Question: My question is about merging 2 techniques:
- -
Suppose a root class that has a recursive function (foo), and a extended class that override this function ( foo): the override function must call super::foo, but require to perform other operations before to call recursively.
I will try an example (it is only an example, and I know there is non-recursive way to solve this problem)
'''
class Node
{
public:
// must be override
virtual int getNumValues()
{
if (parent) return parent->getNumValues() + 3;
else return 3;
}
protected:
Node *parent;
private:
int values[3];
};
class ExtNode: Node
{
public:
//@override
virtual int getNumValues()
{
int aux = Node::getNumValues(); //but need to avoid recursion here.
if (parent) return parent->getNumValues() + aux + 2;
else return aux + 2;
}
private:
int extValues[2];
};
'''
So what I would is:
- - -
I am trying some ideas, but they seem poor programming practice or not possibles:
'''
// In Node class
...
virtual int getNumValues()
{
if (parent && !isNodeObject(this)) return parent->getNumValues()+3;
else return 3;
}
bool isNodeObject( Node *ob)
{
//return if ob is instance of Node (and not an extended class). How?
}
'''
I have also tried with optional parameters:
'''
// In Node class
...
virtual int getNumValues( bool recursion = true)
{
if (parent && recursion) return parent->getNumValues()+3;
else return 3;
}
// In ExtNode class
...
virtual int getNumValues( bool recursion = true)
{
int aux = Node::getNumValues(false );
if (parent && recursion) return parent->getNumValues() + aux + 2;
else return aux + 2;
}
'''
What is the best programming practice for that?
EDIT 1: Explanation of the real problem I am trying to resolve (asked from Joachim Pileborg)
I am creating a User interface library, that is, a set of classes and function to create easily widgets like frame, buttons, input texts, etc.
I have created a basic (root class) widget with most general features, a "Visible" widget to implement all generic functions for widgets that has a visible part, and soo on.
There are also some containers, like frames, layout and windows.
Now come the hard part: there is a function "updateStyle" that is supposed to update at once all the graphic part of the widget (and redraw it): this function call recursively to super class to perform more generic features, and also has to call recursively to containers to propagate changes (dimensions and positions of widgets may change)

Each widget is supposed to work "as this" and also to be extendable, that is why these requirements.
Code is extensive (about 8k lines) and has a lot of other features, so no point to copy here
the code.
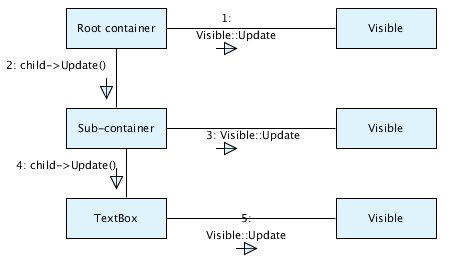
Answer: It looks like you are searching for the :
- - - in derived classes, override the special behavior'''
class Node
{
public:
int getAllNumValues()
{
int allNumValues = getNumValues();
if (parent) allNumValues += parent->getAllNumValues();
return allNumValues;
}
protected:
virtual int getNumValues() {
return 3;
};
private:
Node *parent;
int values[3];
};
class ExtNode: Node
{
protected:
//@override
virtual int getNumValues()
{
return 2 + Node::getNumValues(); //but need to avoid recursion here.
}
private:
int extValues[2];
};
'''
in case of your update functionality I'd suggest to have a template method 'update' that does the recursive updating of your composite pattern, and another method 'updateThis' that does updating of only the single object.